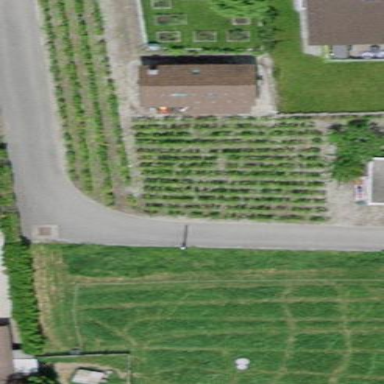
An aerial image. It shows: Vineyard with grape crops.